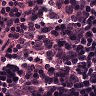
Metastatic tissue present: no